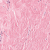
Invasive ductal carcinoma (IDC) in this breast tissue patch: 0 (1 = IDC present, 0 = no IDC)